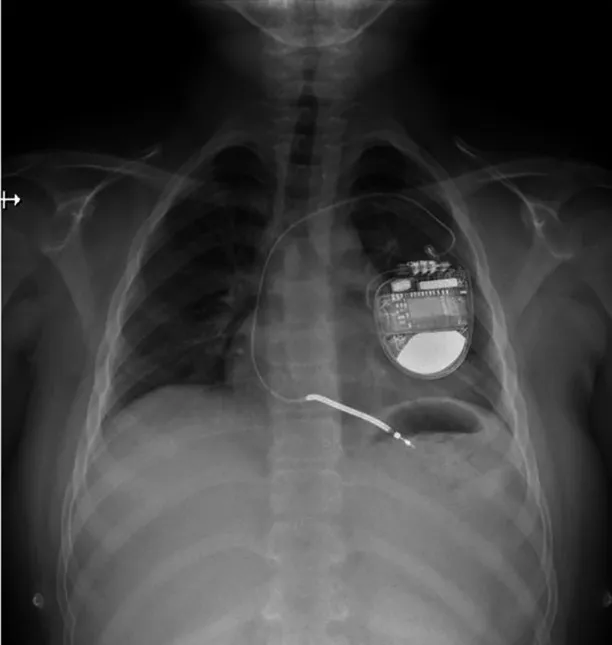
Transvenous implantable cardioverter-defibrillator implanted in patient with GS.
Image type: radiology (x_ray)